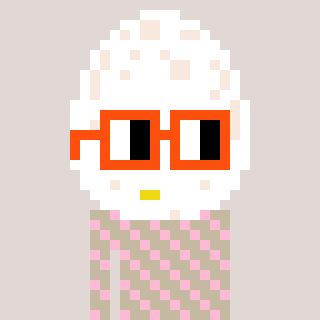
a pixel art character with square orange glasses, a egg-shaped head and a bege-colored body on a warm background